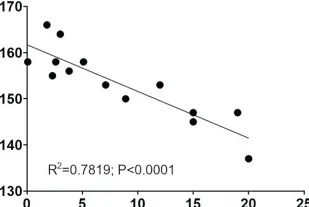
Hemoglobin.
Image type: pathology (giemsa)